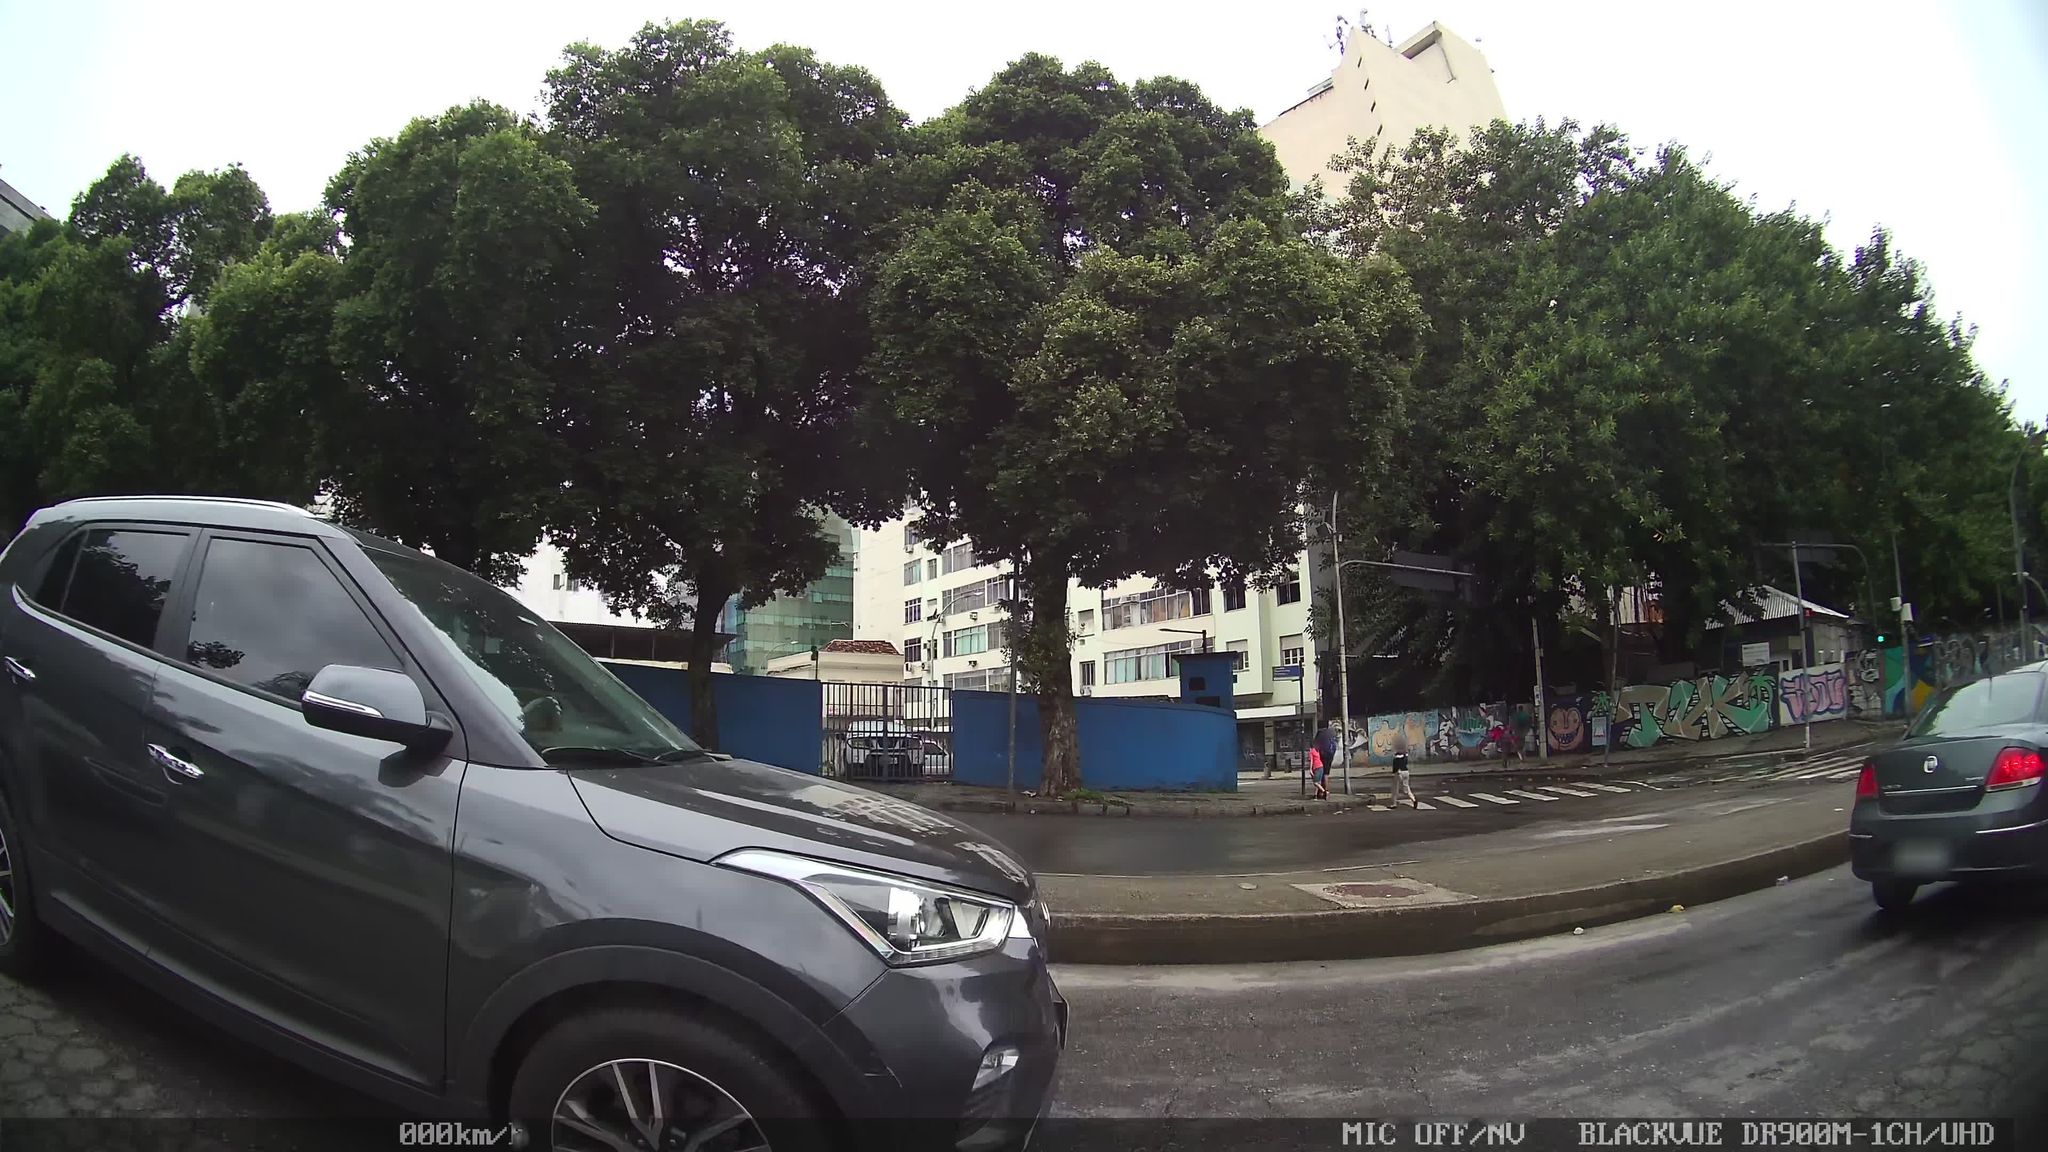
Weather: clear
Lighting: day
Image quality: good
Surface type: driving surface
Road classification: primary
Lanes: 3, 2
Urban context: urban centre
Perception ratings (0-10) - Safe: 4.13, Lively: 8.29, Beautiful: 2.7, Boring: 5.5, Depressing: 2.58, Wealthy: 2.2